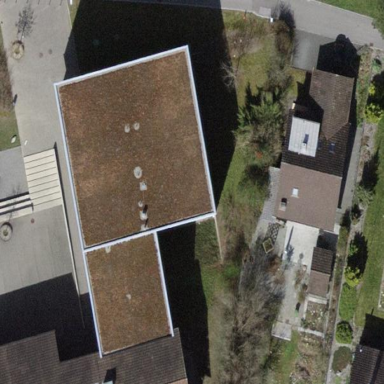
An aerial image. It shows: School building.